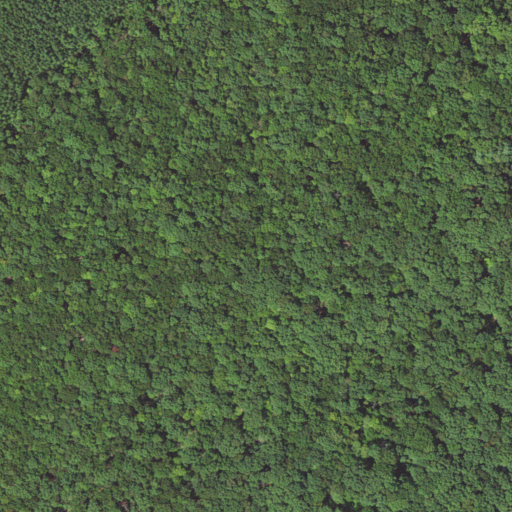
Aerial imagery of mountain in Virginia named Boyd Mountain containing deciduous forest and evergreen forest